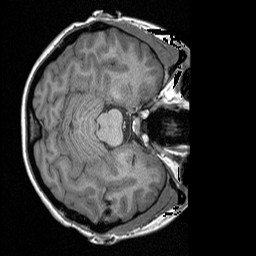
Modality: T1w
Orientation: axial
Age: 27
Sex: female
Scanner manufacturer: siemens
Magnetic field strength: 3 T
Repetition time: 1.64 s
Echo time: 0.00234 s